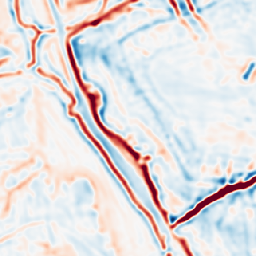
Category: multiscale
Decomposition family: log
Decomposition parameters: sigma: 3
Upsampling method: area
Upsampling parameters: scale: 8
Upsampling scale: 8